Question: I've seen <URL> question, and have set 'CellBorderStyle' to 'None', but for some reason I am still getting gridlines on my 'DataGridView':

This is the code I am using to initialize my control:
'''
public FtpTransferGridView()
{
this.AutoGenerateColumns = false;
this.DoubleBuffered = true;
this.ReadOnly = true;
this.AllowUserToAddRows = false;
this.AllowUserToDeleteRows = false;
this.AllowUserToResizeRows = false;
this.ShowEditingIcon = false;
this.RowHeadersVisible = false;
this.SelectionMode = DataGridViewSelectionMode.FullRowSelect;
this.AlternatingRowsDefaultCellStyle.BackColor = System.Drawing.Color.FromArgb(240, 240, 225);
this.RowTemplate.Height = 20;
this.CellBorderStyle = DataGridViewCellBorderStyle.None;
this.BackgroundColor = System.Drawing.SystemColors.Window;
InitializeColumns();
}
'''
What am I missing here?
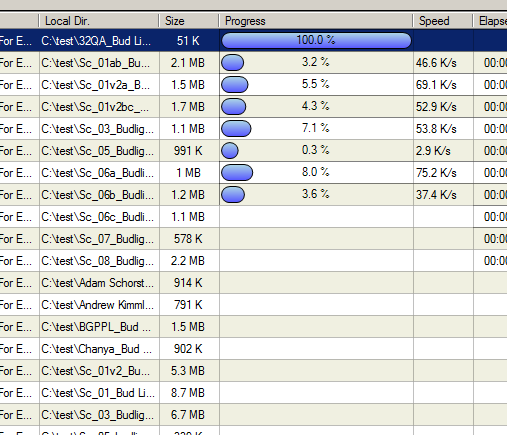
Answer: The problem was related to the custom painted progress column cells.
In it's cell paint method I had code similar to:
'''
base.Paint(g, ...);
g.SmoothingMode = SmoothingMode.HighQuality;
if (value <= 0) return;
//paint the progress bar
g.SmoothingMode = SmoothingMode.None;
'''
The error would happen when the method would exit without painting the progress bar, leaving the graphics smoothing mode in an incorrect state.
Settings the 'SmoothingMode' of the 'Graphics' only after the 'value <= 0' check solves the problem:
'''
base.Paint(g, ...);
if (value <= 0) return;
g.SmoothingMode = SmoothingMode.HighQuality;
//paint the progress bar
g.SmoothingMode = SmoothingMode.None;
'''